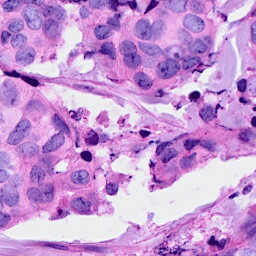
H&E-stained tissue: Breast